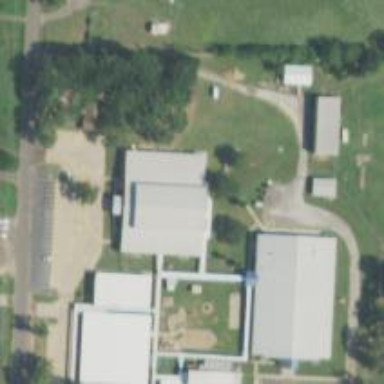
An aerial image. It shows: School.